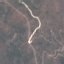
Land use / land cover class: HerbaceousVegetation